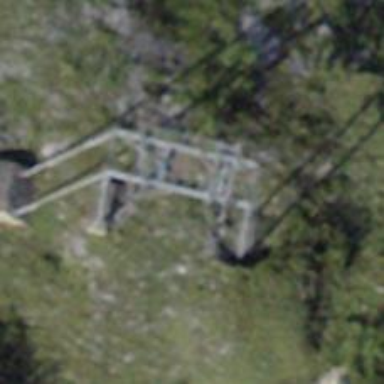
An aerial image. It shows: Pylon used for aerialway.